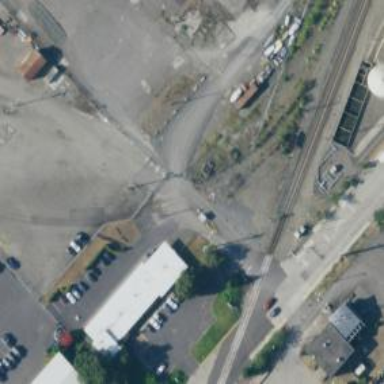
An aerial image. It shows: Abandoned railway.